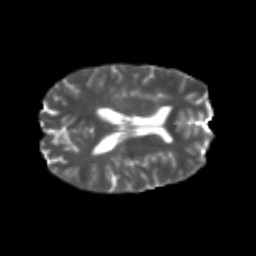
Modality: T2w
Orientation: axial
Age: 22
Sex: male
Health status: healthy
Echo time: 0.074 s